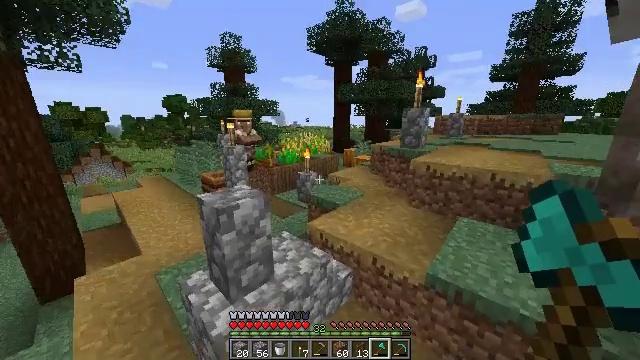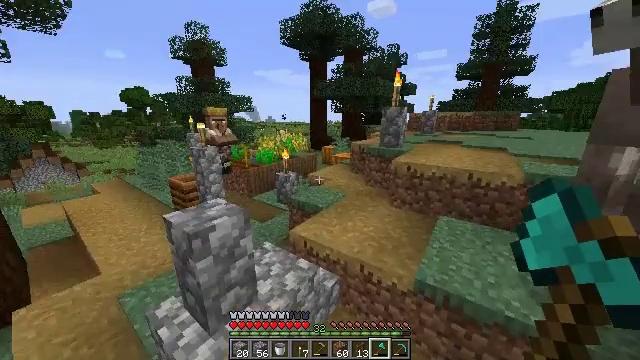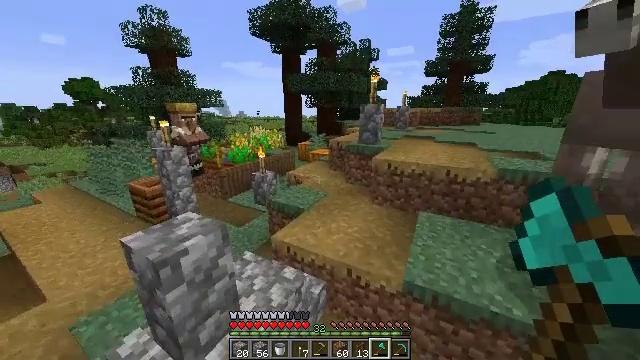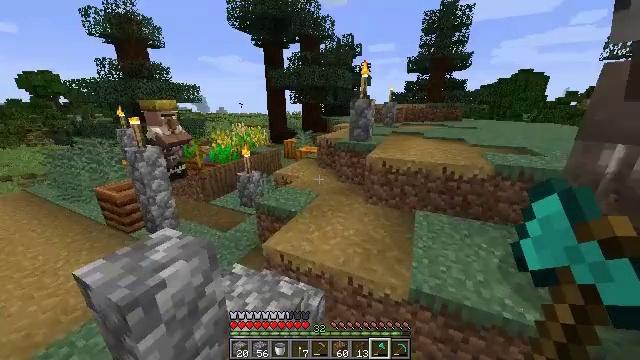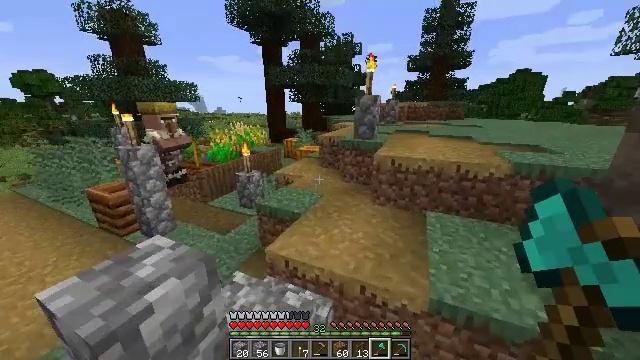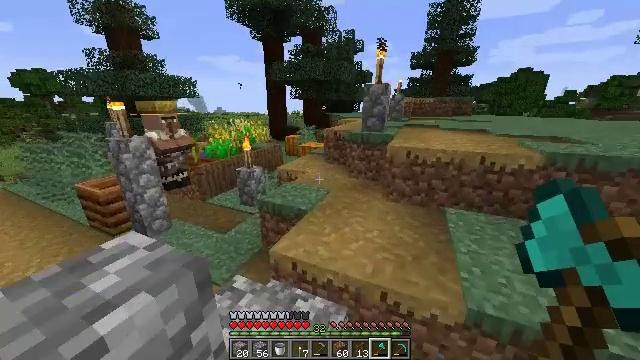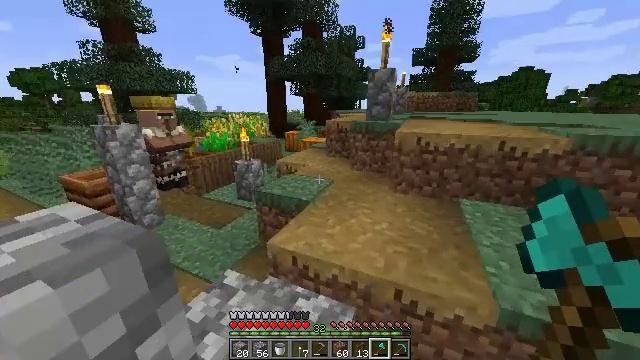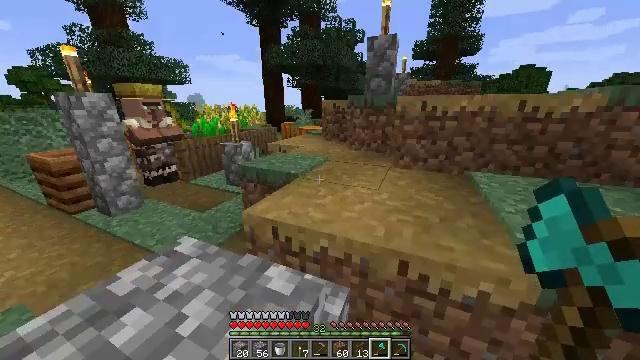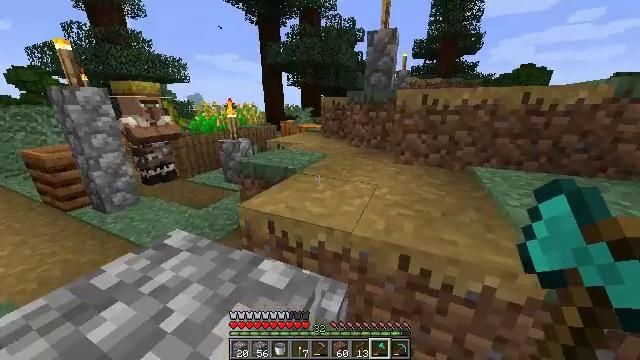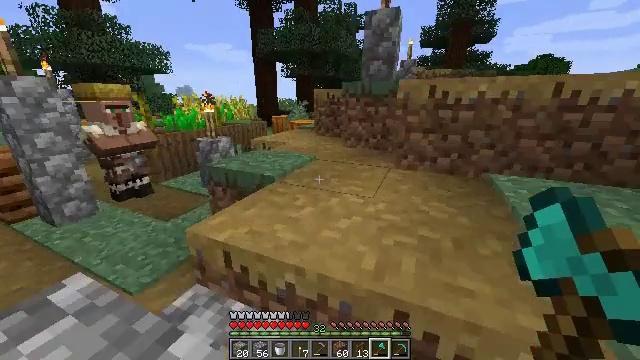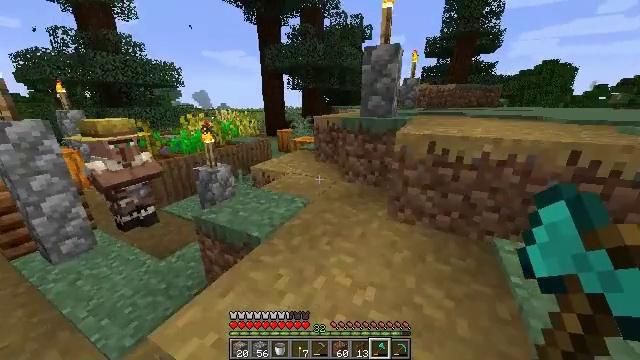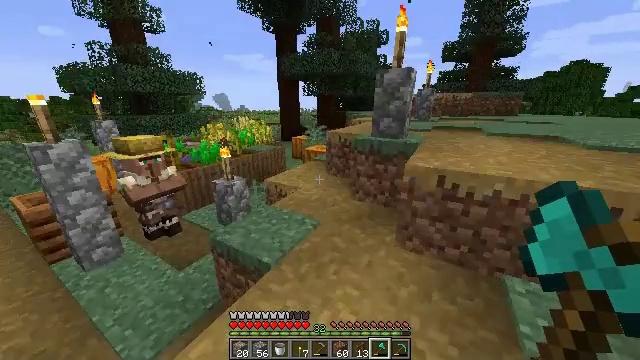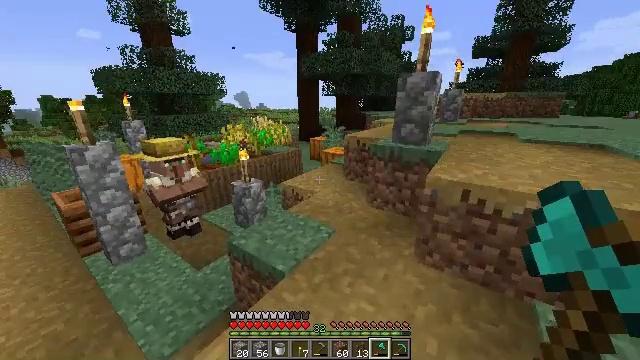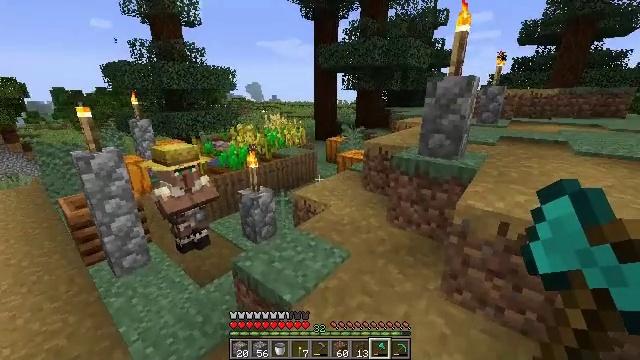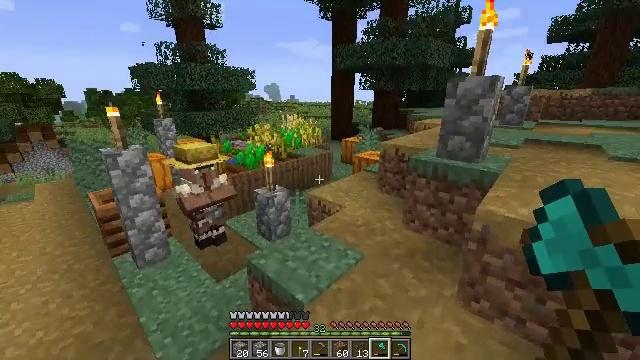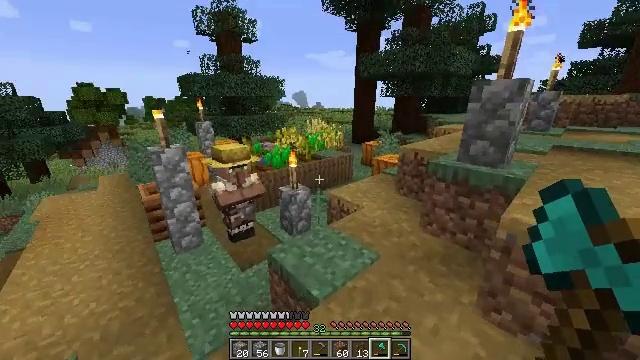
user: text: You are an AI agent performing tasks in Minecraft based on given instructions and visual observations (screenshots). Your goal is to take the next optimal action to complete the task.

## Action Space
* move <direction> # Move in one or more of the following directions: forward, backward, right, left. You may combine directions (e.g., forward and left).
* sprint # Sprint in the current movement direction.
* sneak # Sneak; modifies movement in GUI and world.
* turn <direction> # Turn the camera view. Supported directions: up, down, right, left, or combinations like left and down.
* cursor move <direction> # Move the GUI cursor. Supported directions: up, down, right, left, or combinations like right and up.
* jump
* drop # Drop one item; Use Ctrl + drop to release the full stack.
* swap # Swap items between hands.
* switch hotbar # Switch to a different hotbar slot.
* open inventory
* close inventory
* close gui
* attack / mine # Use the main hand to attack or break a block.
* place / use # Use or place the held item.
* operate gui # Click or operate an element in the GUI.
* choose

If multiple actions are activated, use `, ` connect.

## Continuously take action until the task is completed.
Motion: motion action
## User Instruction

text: Mine the composter block.
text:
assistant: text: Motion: move forward, sprint, turn right and down, jump
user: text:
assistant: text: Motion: move forward, turn right and down, jump
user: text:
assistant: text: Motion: move forward, turn right, jump
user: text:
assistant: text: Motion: move forward, jump
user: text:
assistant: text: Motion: move forward and move right, jump
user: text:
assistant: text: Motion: move forward and move right, jump
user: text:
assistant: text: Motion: move forward and move right, jump
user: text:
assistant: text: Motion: move forward and move right, sprint, jump
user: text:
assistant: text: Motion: move forward and move right, sprint, jump
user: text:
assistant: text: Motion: move forward and move right, sprint, turn left, jump
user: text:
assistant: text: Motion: move forward and move right, sprint, turn left, jump
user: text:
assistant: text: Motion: move forward, sprint, turn left, jump
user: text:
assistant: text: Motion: move forward, sprint, turn left, jump
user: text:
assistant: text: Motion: move forward, turn left, jump
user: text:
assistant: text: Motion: move forward, turn left, jump
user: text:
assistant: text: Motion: move forward, turn left, jump
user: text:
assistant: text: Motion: move forward, turn left, jump
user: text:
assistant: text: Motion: move forward, turn left, jump
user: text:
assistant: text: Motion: move forward, turn left, jump
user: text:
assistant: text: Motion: move forward, turn left and down, jump
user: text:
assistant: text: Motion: move forward, turn left and down, jump
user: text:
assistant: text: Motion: move forward and move left, turn left, jump
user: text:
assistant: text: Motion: move forward and move left
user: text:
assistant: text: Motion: move forward and move left
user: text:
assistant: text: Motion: move forward and move left
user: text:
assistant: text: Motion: move forward and move left
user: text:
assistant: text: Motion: move forward and move left
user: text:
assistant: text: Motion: move forward and move left
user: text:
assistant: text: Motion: move forward and move left
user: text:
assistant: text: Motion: move forward and move left